Interaction volume radius: 10 \u00c5
Interaction volume height: 20 \u00c5
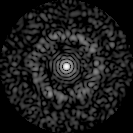
Disorder parameter: 0.8365